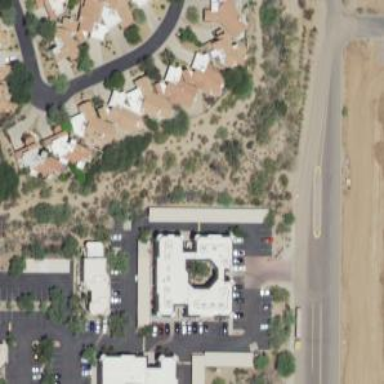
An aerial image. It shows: Car rental facility.